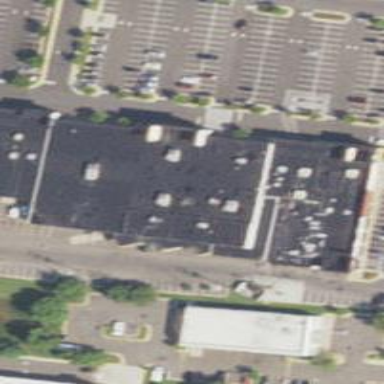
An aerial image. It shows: Retail building.